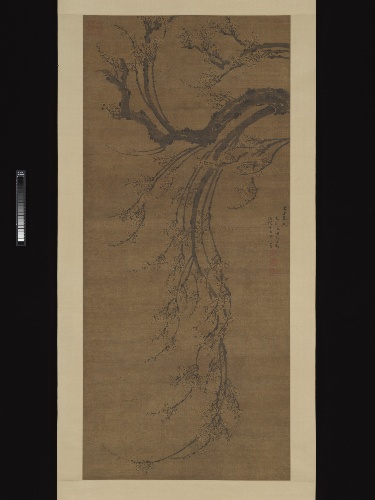
Title: 明   張祐   萬古春風圖   軸|Spring Breeze of Myriad Pasts
Artist: Zhang You
Artist bio: Chinese, active mid 15th century
Date: mid-15th century
Object type: Hanging scroll
Classification: Paintings
Medium: Hanging scroll; ink on silk
Culture: China
Period: Ming dynasty (1368–1644)
Dimensions: Image: 61 3/4 x 27 1/2 in. (156.8 x 69.9 cm)
Overall with mounting: 102 1/4 x 34 3/4 in. (259.7 x 88.3 cm)
Overall with knobs: 102 1/4 x 38 in. (259.7 x 96.5 cm)
Department: Asian Art
Credit line: Edward Elliott Family Collection, Purchase, The Dillon Fund Gift, 1981
Accession year: 1981
Repository: Metropolitan Museum of Art, New York, NY
Tags: Trees